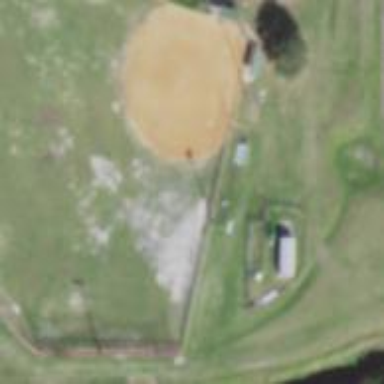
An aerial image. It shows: Clay baseball pitch for leisure and sports.